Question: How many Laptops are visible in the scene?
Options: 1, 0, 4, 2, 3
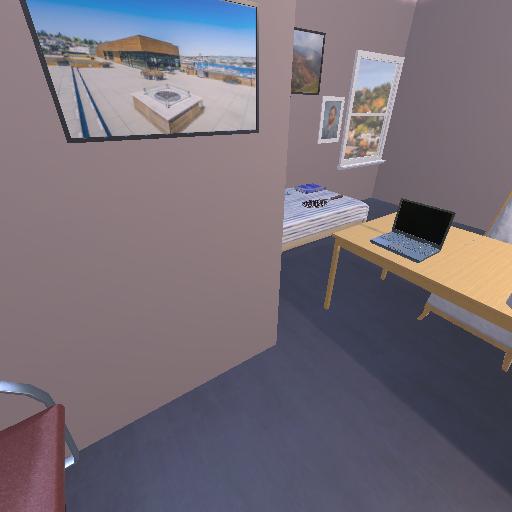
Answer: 1